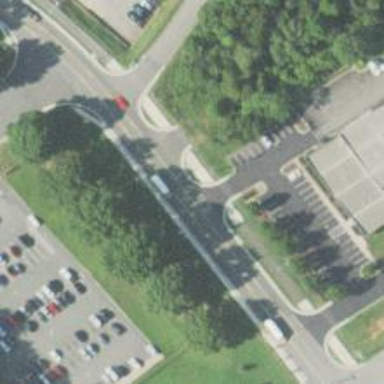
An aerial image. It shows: Unmarked crossing on cycleway road.